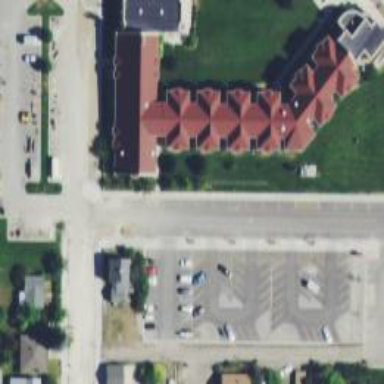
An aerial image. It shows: Dormitory building.